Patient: sex M, age 71
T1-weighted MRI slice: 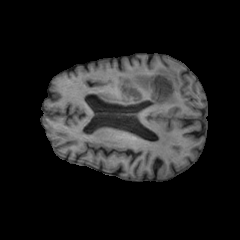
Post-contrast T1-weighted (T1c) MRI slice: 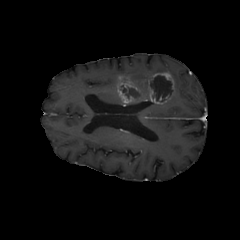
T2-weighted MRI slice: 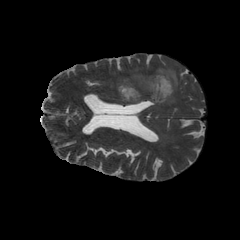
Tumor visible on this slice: yes
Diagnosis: Glioblastoma, IDH-wildtype
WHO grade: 4